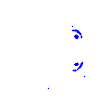
Particle: pion